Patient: sex M, age 21
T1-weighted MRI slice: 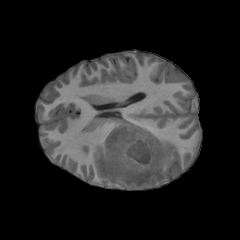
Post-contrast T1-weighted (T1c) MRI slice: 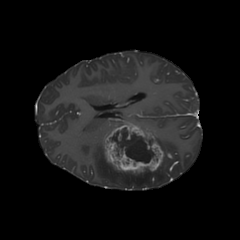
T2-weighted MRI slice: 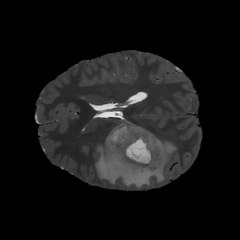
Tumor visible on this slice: yes
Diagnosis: Glioblastoma, IDH-wildtype
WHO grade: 4